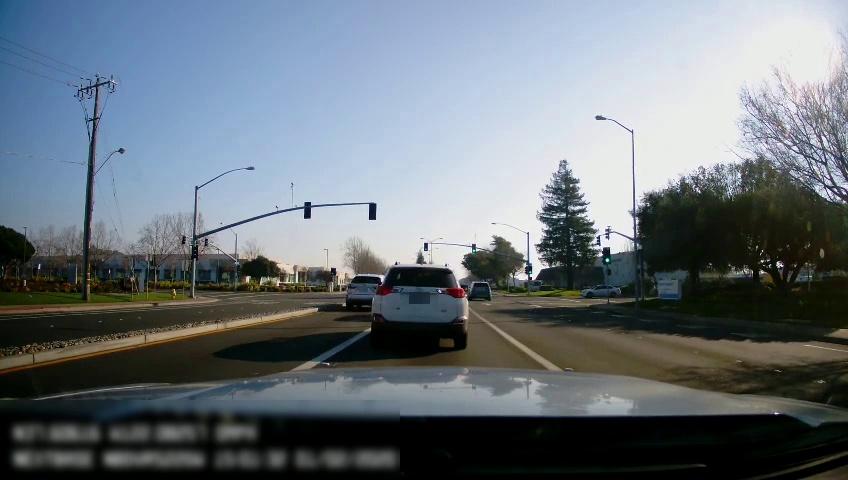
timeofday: Day
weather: Sunny
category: Drivable Space
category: Drivable Space
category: Vehicles | SUV
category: Vehicles | SUV
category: Vehicles | SUV
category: Vehicles | Car
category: Lanes | Alternate Lane
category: Lanes | Current Lane
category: Lanes | Current Lane
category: Lanes | Alternate Lane
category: Lanes | Opposite Lane
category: Lanes | Opposite Lane
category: Traffic | Lights
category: Traffic | Lights
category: Traffic | Lights
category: Traffic | Lights
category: Traffic | Lights
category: Traffic | Lights
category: Traffic | Lights